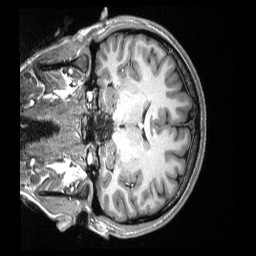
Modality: T1w
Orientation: coronal
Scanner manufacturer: siemens
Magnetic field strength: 3 T
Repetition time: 2.3 s
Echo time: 0.00308 s